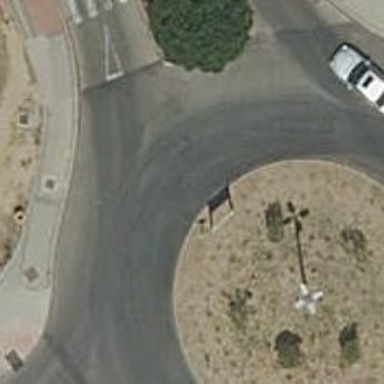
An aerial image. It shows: Roundabout on residential road.